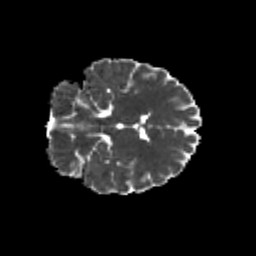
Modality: MD
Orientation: coronal
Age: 15
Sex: female
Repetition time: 9.5 s
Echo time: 0.089 s